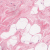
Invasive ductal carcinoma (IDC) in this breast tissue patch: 0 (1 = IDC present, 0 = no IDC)